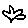
Label: flower